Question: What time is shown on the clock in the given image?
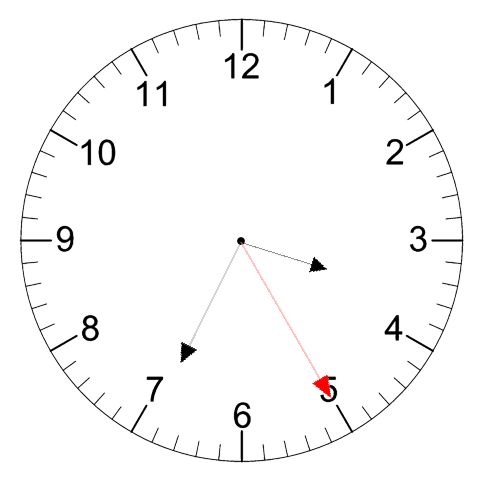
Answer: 03:34:25